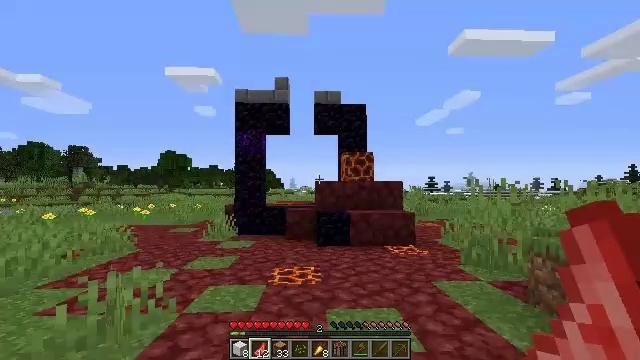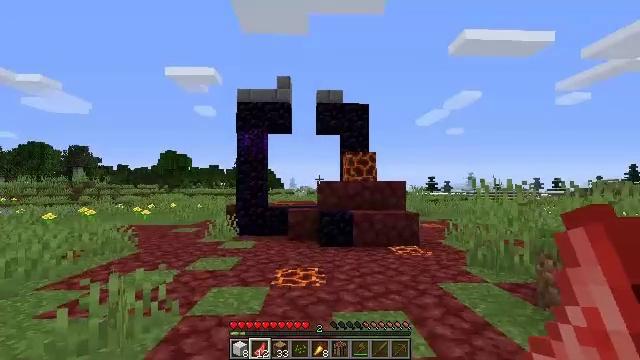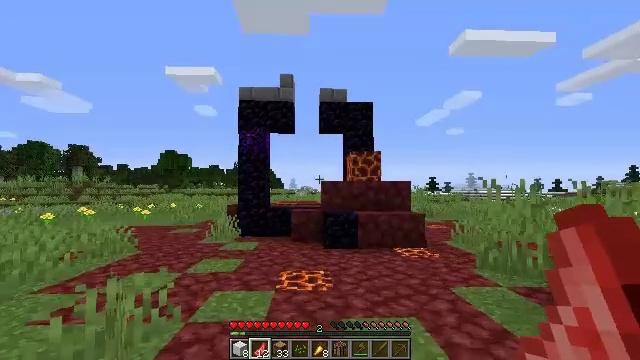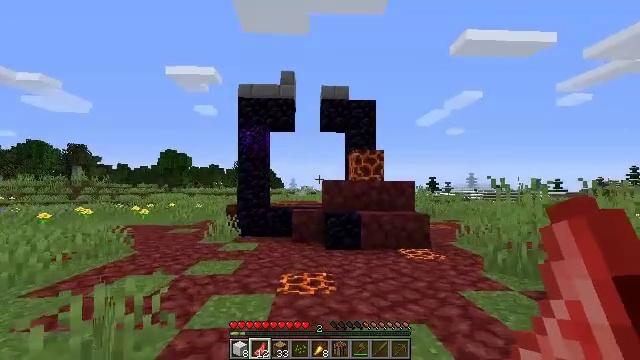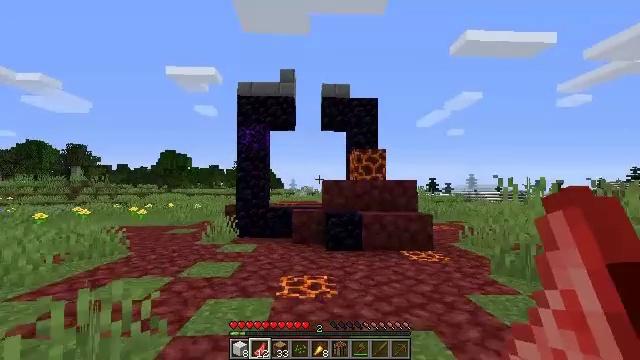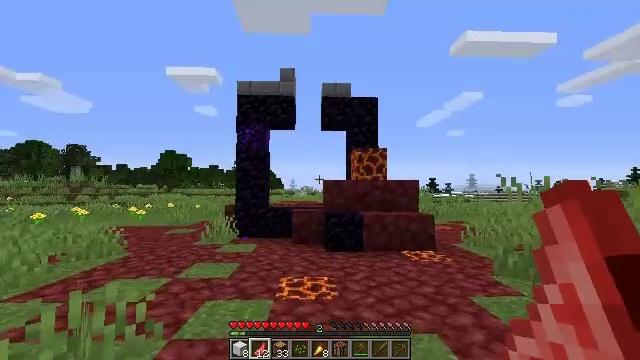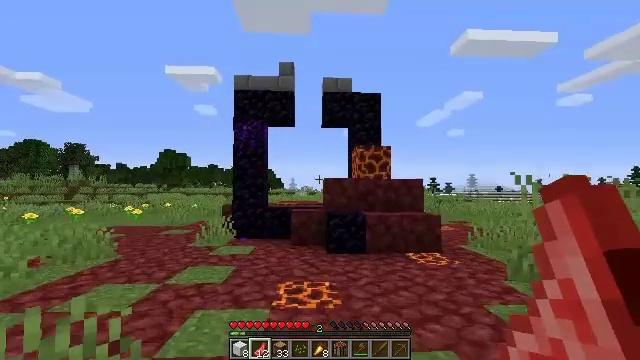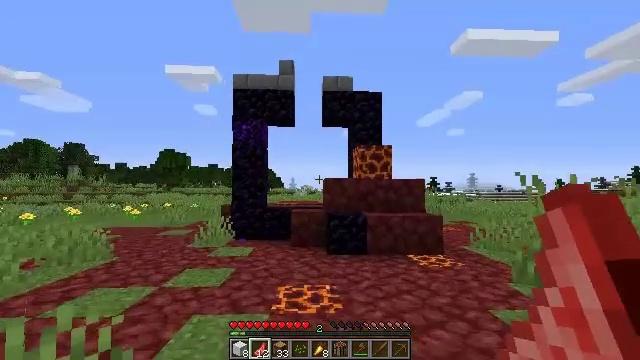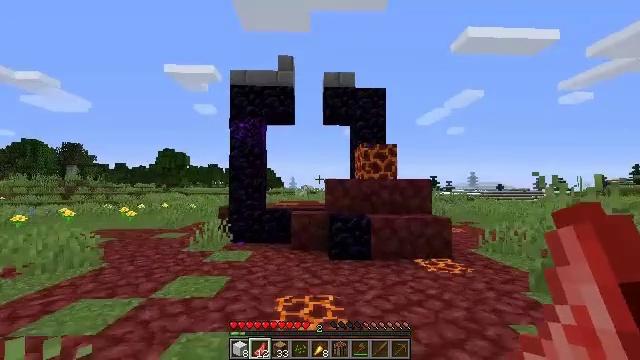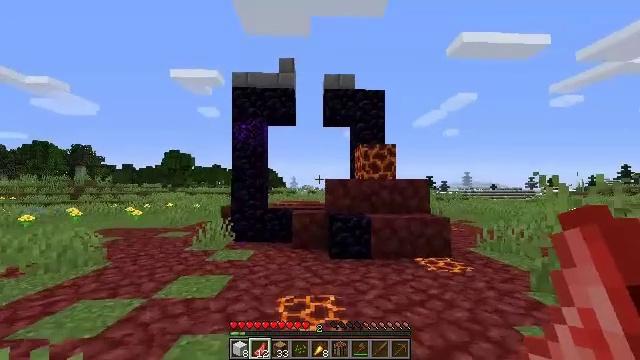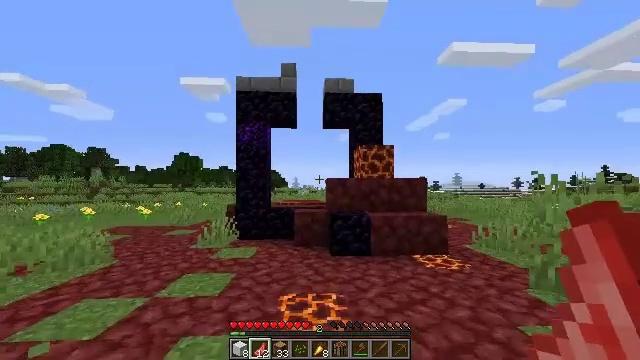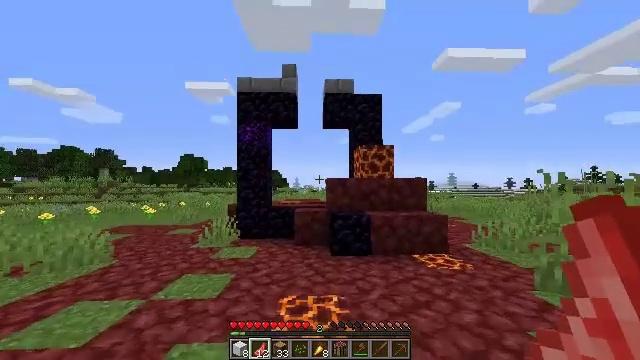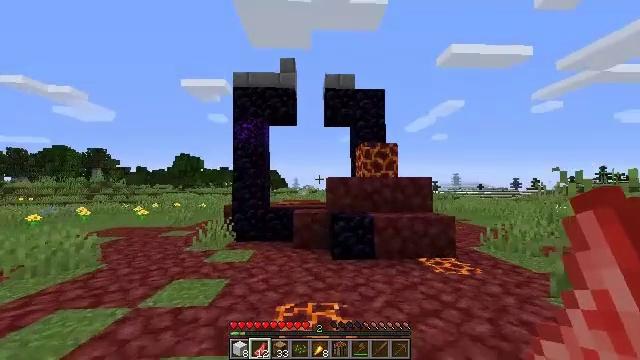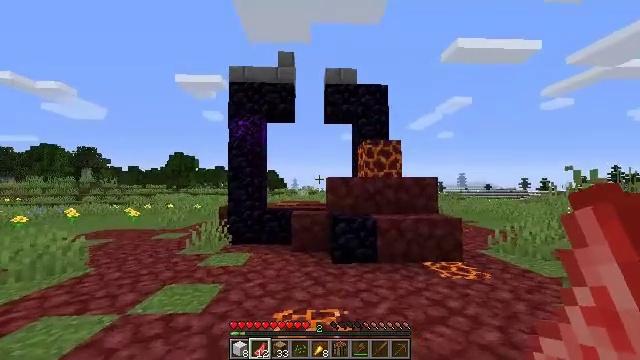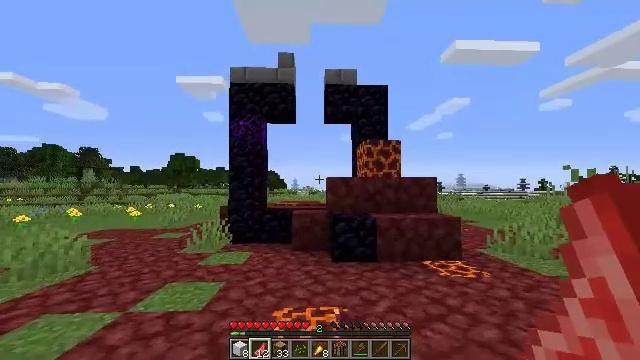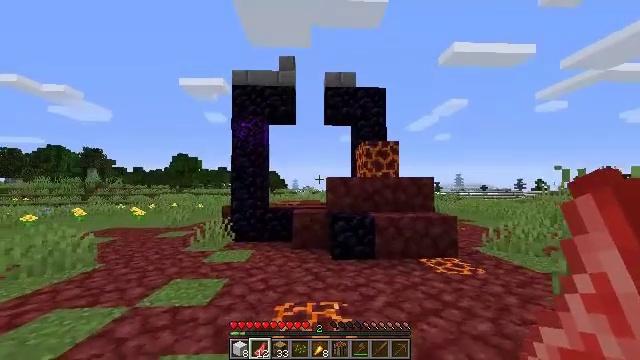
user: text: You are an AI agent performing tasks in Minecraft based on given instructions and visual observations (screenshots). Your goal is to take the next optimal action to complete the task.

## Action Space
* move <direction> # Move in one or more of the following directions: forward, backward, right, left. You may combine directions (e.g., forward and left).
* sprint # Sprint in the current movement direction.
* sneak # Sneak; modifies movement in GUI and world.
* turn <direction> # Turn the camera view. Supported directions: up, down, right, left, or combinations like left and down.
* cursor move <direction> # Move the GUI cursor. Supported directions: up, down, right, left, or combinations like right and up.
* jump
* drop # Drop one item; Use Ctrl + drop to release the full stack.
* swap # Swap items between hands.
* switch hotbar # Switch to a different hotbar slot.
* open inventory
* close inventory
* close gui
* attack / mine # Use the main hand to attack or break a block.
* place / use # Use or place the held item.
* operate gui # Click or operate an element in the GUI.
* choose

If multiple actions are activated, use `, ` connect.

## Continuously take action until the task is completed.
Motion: motion action
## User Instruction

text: Attack the brewing stand to gather it.
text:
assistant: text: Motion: move forward and move left
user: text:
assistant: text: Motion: move forward
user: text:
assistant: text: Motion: move forward
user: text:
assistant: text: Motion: move forward
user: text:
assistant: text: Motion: move forward
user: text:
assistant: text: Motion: move forward
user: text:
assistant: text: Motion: move forward
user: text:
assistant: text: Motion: move forward, sprint
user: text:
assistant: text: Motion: move forward, sprint
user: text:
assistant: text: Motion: move forward, sprint
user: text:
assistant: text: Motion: no_op
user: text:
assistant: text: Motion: no_op
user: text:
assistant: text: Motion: no_op
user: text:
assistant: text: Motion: move back
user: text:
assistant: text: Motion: move back
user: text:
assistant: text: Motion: move back
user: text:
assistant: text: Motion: move back
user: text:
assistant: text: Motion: move back
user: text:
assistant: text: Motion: move back
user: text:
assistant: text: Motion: move back
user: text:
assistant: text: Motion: move back, turn left and down
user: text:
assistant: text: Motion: move back, turn left and down
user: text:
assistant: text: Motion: move back, turn left and down
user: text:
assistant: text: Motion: move back, turn left and down
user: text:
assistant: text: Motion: turn left
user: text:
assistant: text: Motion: turn left, close inventory
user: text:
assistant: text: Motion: close inventory
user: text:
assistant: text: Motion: close inventory
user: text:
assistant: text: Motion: cursor move right and down, open gui
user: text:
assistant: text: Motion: cursor move right and down